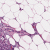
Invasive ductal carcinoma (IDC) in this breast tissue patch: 1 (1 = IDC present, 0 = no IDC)